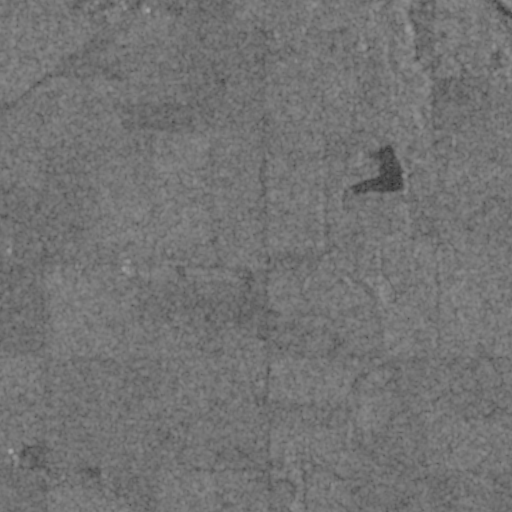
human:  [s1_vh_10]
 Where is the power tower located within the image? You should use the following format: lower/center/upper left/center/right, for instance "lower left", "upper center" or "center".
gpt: The power tower is located in the lower left of the image.
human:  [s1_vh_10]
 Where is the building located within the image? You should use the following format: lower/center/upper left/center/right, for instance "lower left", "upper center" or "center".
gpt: The building is located in the upper right of the image.
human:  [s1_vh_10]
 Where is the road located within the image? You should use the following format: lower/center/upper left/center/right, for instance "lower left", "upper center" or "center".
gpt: There is no road in the image.

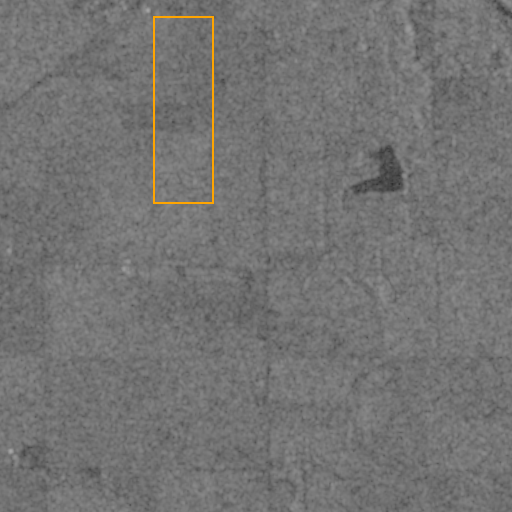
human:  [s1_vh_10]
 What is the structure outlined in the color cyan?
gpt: There is no cyan outline.
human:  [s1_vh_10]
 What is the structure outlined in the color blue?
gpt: There is no structure outlined in blue.